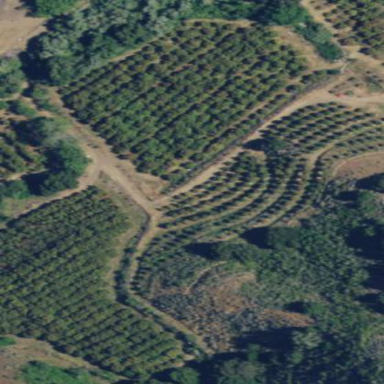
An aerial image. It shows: Orchard.